Question: I am currently trying to made a dynamic button row, featuring the ability to declare in a view which buttons you want rendering and then calling a partial razor view to render the content dynamically depending on parameters passed in. I get a null reference exception but I'm not entirely sure why. Any pointers would be much appreciated.
Base View that I'm trying to render buttons from:
'''
@page
@using MyPages.Pages.Shared.components
@model MyPages.Pages.Waste.ContainerChallenge.IndexModel
@{
const string title = "Title for page";
}
<div class="col-9 justify-content-center mx-auto mb-4">
@Html.Partial("Shared/components/ButtonRow",new ButtonRowModel(){Button = ButtonRowModel.ButtonType.Start, TargetURL = "/YourPropertyDetails"})
</div>
'''
The 'buttons.cs' file:
'''
using Microsoft.AspNetCore.Mvc;
using Microsoft.AspNetCore.Mvc.RazorPages;
namespace MyPages.Pages.Shared.components
{
public class ButtonRowModel : PageModel
{
public void OnGet()
{
}
public enum ButtonType
{
Start,
Next,
Submit
}
public ButtonType Button { get; set; }
public string TargetURL { get; set; }
public string? PreviousURL { get; set; }
}
}
'''
The view for the buttons I'm trying to import:
'''
@page
@model MyPages.Pages.Shared.components.ButtonRowModel
@{
}
@if (@Model.Button == ButtonRowModel.ButtonType.Start)
{
<div class="col-6 d-none d-lg-block">
<button class="col-3" id="startBtnLG" href="@Model.TargetURL">Start now</button>
</div>
<button class="col-12 d-lg-none" id="startBtnSm" href="@Model.TargetURL">Start now</button>
}
@if (@Model.Button == ButtonRowModel.ButtonType.Next)
{
<div class="col-6 d-none d-lg-block">
<button class="col-3" id="previousBtnLG" href="@Model.PreviousURL">Previous</button>
<button class="col-3" id="nextBtnLG" href="@Model.TargetURL">Next</button>
</div>
<div class="col-12 d-lg-none">
<button class="col-6" id="previousBtnSM" href="@Model.PreviousURL">Previous</button>
<button class="col-6" id="nextBtnSM" href="@Model.TargetURL">Next</button>
</div>
}
@if (@Model.Button == ButtonRowModel.ButtonType.Submit)
{
<div class="col-6 d-none d-lg-block">
<button class="col-3" id="previousBtnLG" href="@Model.PreviousURL">Previous</button>
<button class="col-3" id="submitBtnLG" href="@Model.TargetURL">Submit</button>
</div>
<div class="col-12 d-lg-none">
<button class="col-6" id="previousBtnSM" href="@Model.PreviousURL">Previous</button>
<button class="col-6" id="submitBtnSM" href="@Model.TargetURL">Submit</button>
</div>
}
'''
I've tried several ways of calling the partial and different ways of newing up a model to pass in but they all seem to result in the same error:

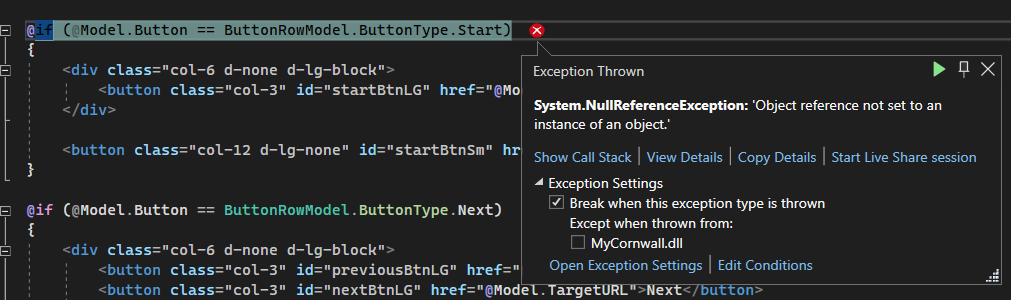
Answer: You define 'Partial View' in the wrong way. according to the Microsoft document, the 'Partial View' is '.cshtml' file without an @page directive.
> Partial View is a Razor markup file (.cshtml) without an @page
directive that renders HTML output within another markup file's
rendered output.
Document link:
<URL>
On the other hand, 'PageModel' used for creating 'Razor Page' code behind and is not suitable for creating a model for 'Partial View' or any other type of view. a simple class do the job for you. apply these changes and your code will work like champ.